Field crop: maize
Growth stage: 2
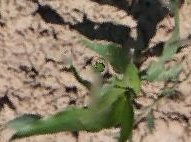
Species: maize